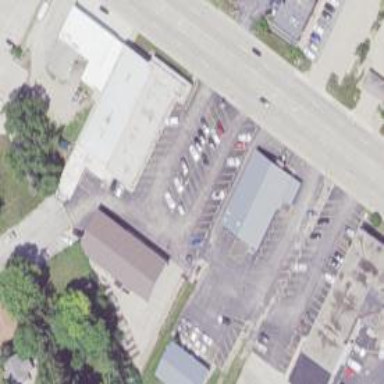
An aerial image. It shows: Commercial building.